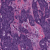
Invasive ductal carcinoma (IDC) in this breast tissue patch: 0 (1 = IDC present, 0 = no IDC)